Question: I have an issue with a flexbox not filling up all the way to my navbar, I cannot for the life of me figure it out and a negative margin does absolutely nothing
Here's a screenshot

'''
.hero {
background-image: url("https://unsplash.it/1500?random");
background-size: cover;
background-position: center;
width: 100%;
height: 100%;
display: -webkit-box;
display: -ms-flexbox;
display: flex;
margin-top: -10px;
}
.hero>.center-content {
width: 400px;
display: -webkit-box;
display: -ms-flexbox;
display: flex;
-webkit-box-orient: vertical;
-webkit-box-direction: normal;
-ms-flex-direction: column;
flex-direction: column;
-webkit-box-align: center;
-ms-flex-align: center;
align-items: center;
margin: auto;
}
.hero>.center-content h1,
.center-content h3 {
color: white;
line-height: 1;
}
.hero>.center-content h1 {
text-transform: uppercase;
font-size: 3em;
margin-bottom: 0;
text-align: center;
}
.hero>.center-content h3 {
margin-bottom: 40px;
font-size: 1.5em;
font-weight: normal;
}
.center-content>.button {
text-transform: uppercase;
color: white;
padding: 20px;
border: 1px solid white;
text-decoration: none;
}
.center-content>.button:hover {
background-color: rgba(255, 255, 255, 0.3);
border-color: rgba(255, 255, 255, 0.7);
color: #006594;
}
'''
'''
<div class="container" id="heroImage">
<div class="hero">
<div class="center-content">
<h1>Lazris</h1>
<h3>Revive Your Web Presence</h3>
<a href="#" class="button">Some Action Here</a>
</div>
</div>
</div>
'''
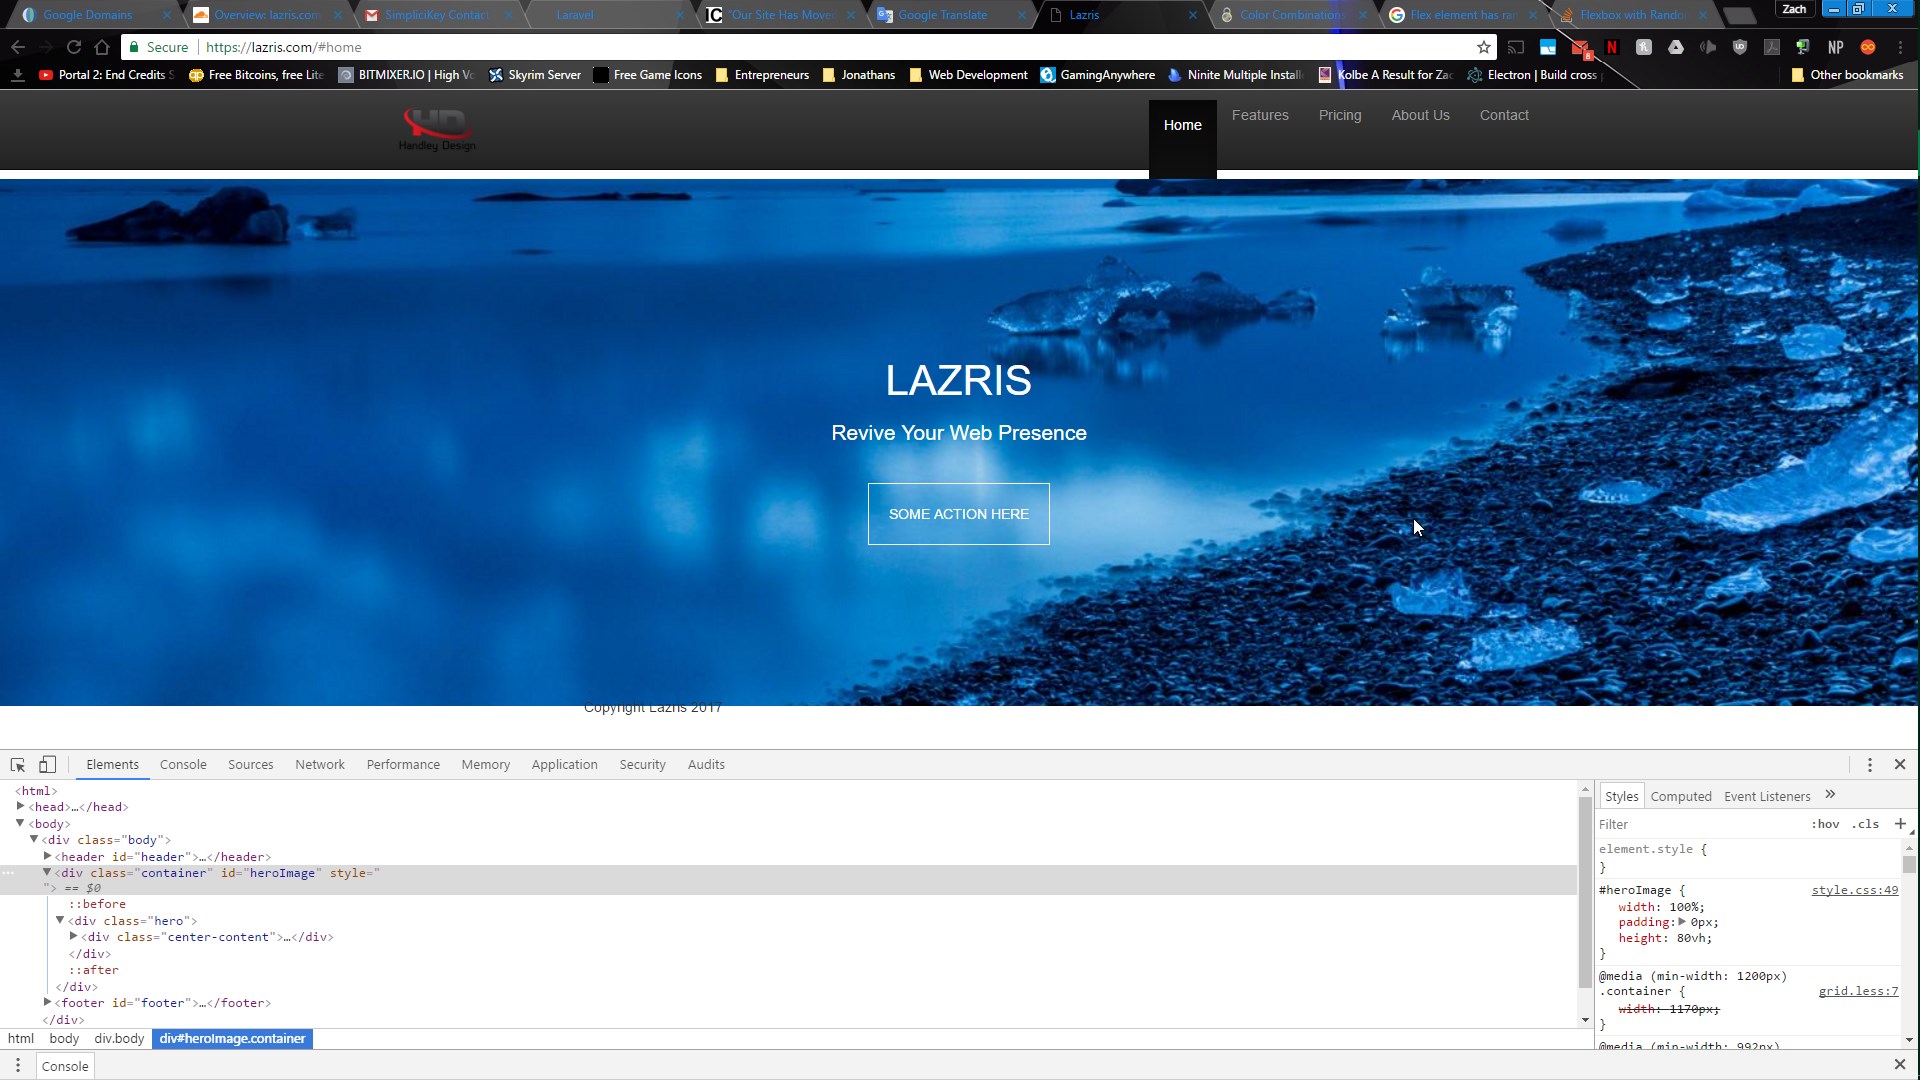
Answer: Remove the margin top on your active menu
'''
.nav > .active {
/** margin-top: 10px; Remove **/
}
'''